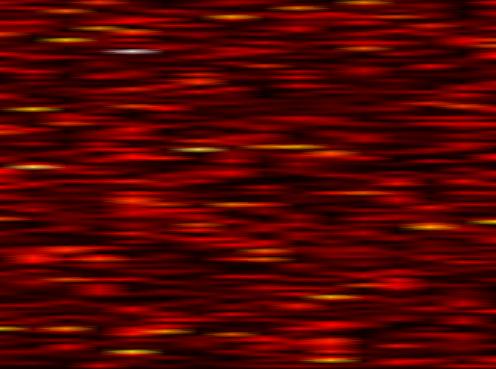
Label: WOLA